Interaction volume radius: 5 \u00c5
Interaction volume height: 25 \u00c5
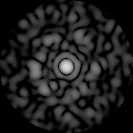
Disorder parameter: 0.8274